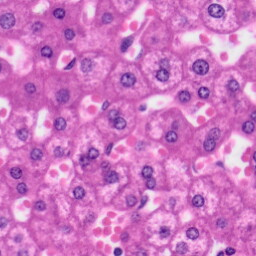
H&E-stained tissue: Liver